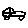
Label: car